Question: I have developed a custom webpart which is being displayed correctly and has some external parameters and being supplied when it is used in the page.
There is a problem in displaying that webpart in edit mode. In edit mode it is not visible as the page footer comes up and only little portion of the webpart is being displayed. To see the whole webpart I need to scroll through. This problem is happening only when the web part is in edit mode.
In Display mode it is Fantastic.
The Way it looks on the Page in Edit Mode is:

Could anyone point me whats being missed and why it is happening?
Thank You
Hari Gillala
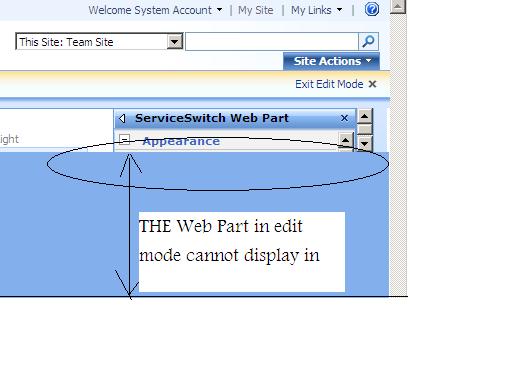
Answer: Two things to check:
1. If you have edited the master page/page layout, you might not have closed a html tag, or the styling might be wrong.
2. With the custom toolpart, is it outputting valid html?, check that you have built the table correctly, and are using the correct styles.